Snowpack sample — Buffalo Mountain, Silverthorne, Colorado, USA (1/25/25, 10:11 AM MST)
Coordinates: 39.6222, -106.1139
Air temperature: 22 °F
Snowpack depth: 110 cm
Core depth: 40 cm
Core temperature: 46.4 °F
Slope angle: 12°, slope face: 102°
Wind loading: high
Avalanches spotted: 0
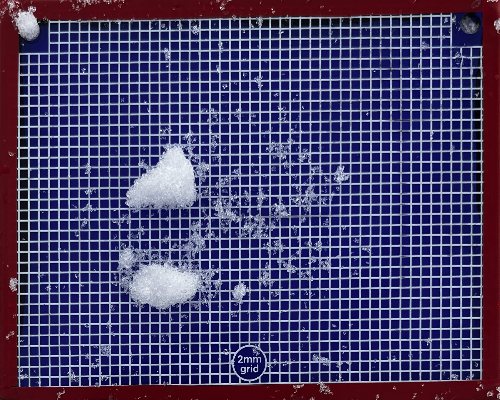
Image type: profile
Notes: No avalanches nearby, collected on the outskirts of a fire break 15 meters from the treeline, on way to Buffalo and Red Mountain